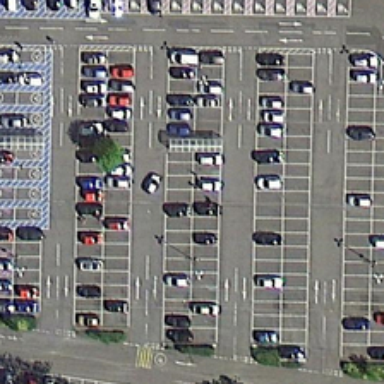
Many buildings are in a parking lot with many empty parking spaces .